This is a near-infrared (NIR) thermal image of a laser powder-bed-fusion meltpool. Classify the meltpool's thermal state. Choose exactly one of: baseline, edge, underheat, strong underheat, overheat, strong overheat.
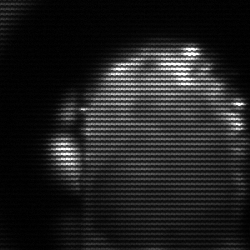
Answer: baseline